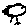
Label: bird